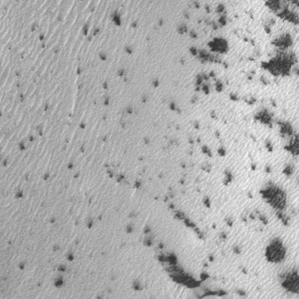
Label: frost